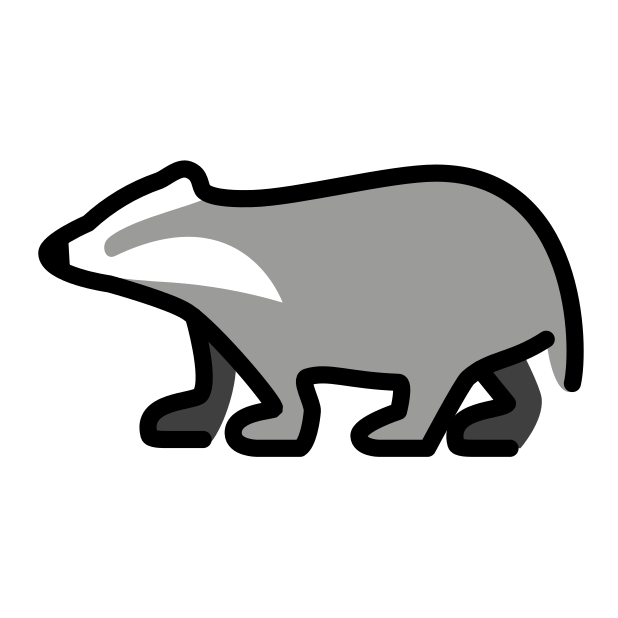
badger